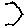
Label: hexagon